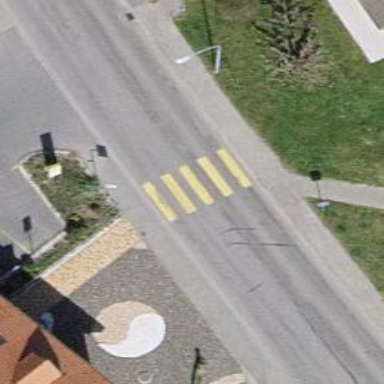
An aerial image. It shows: Zebra crossing on the road.